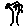
Label: tree